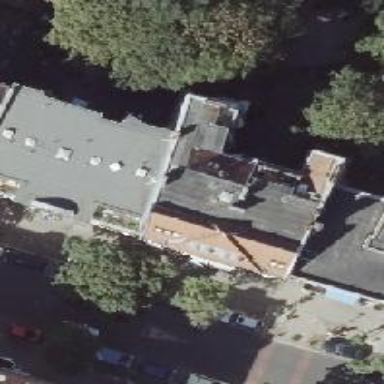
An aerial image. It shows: Kindergarten.